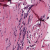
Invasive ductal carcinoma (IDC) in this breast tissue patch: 1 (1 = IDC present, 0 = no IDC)